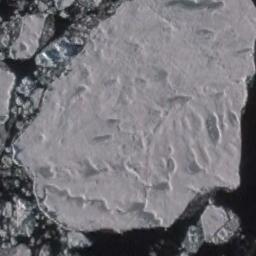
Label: sea_ice